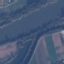
Label: River